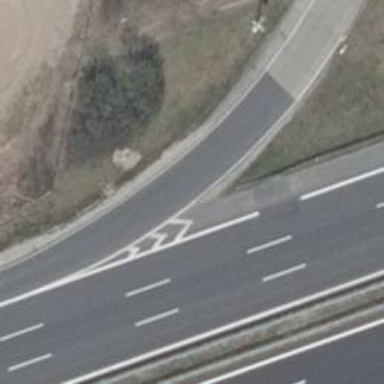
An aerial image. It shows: Asphalt motorway link.